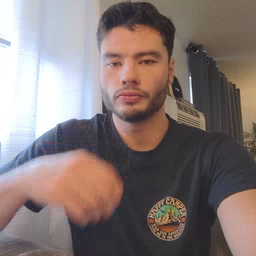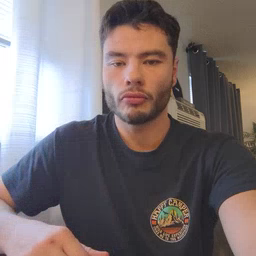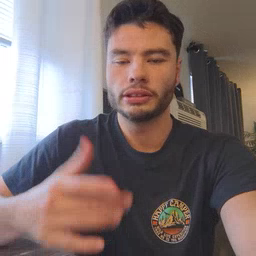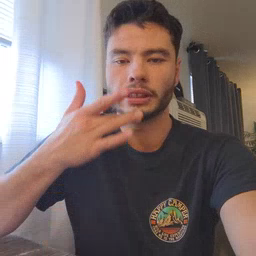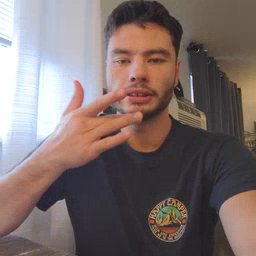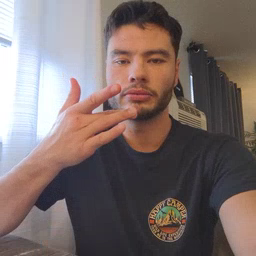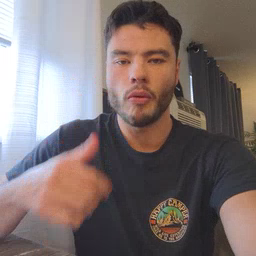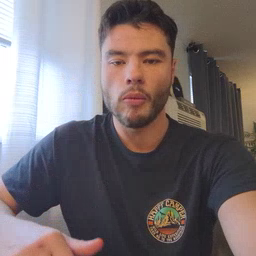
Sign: taste